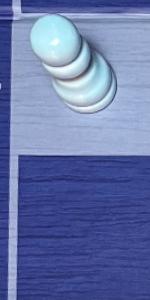
Label: Empty